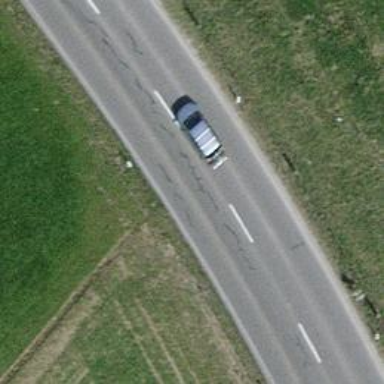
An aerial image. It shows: Tertiary road with asphalt surface.